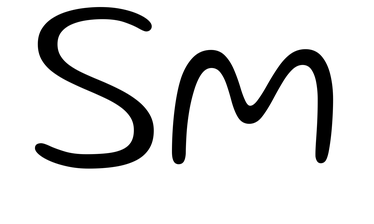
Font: Gluten_ExtraLight